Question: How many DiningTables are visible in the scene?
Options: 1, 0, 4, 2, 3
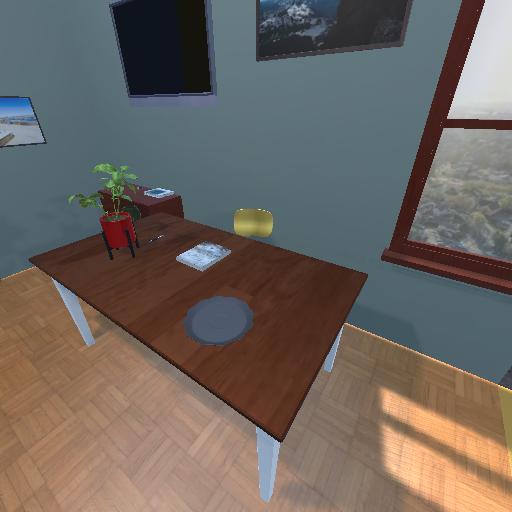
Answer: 1